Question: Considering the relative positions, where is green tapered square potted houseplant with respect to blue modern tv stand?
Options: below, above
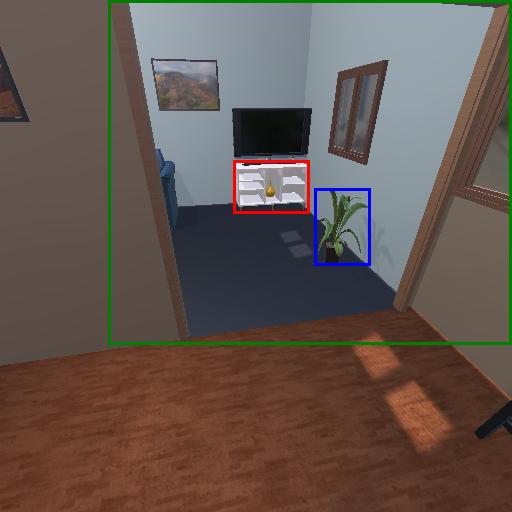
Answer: below